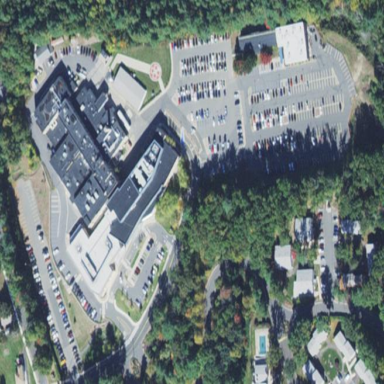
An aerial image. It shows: Hospital.